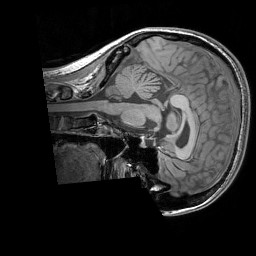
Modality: T1w
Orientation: sagittal
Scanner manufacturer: siemens
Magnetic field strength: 3 T
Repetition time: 1.83 s
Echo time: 0.00303 s